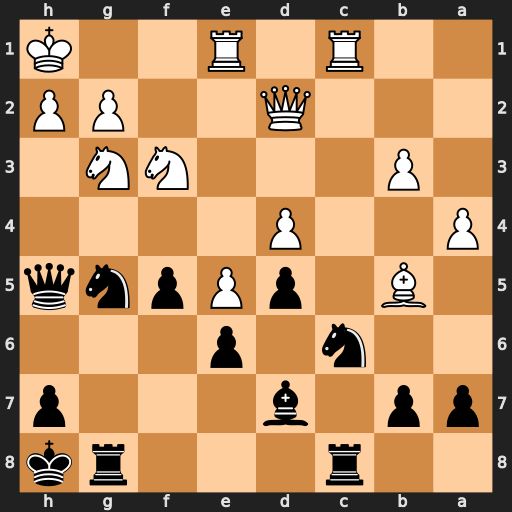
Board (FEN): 2r3rk/pp1b3p/2n1p3/1B1pPpnq/P2P4/1P3NN1/3Q2PP/2R1R2K
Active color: b
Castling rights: -
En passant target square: -
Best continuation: Nxf3 Nxh5 Nxd2